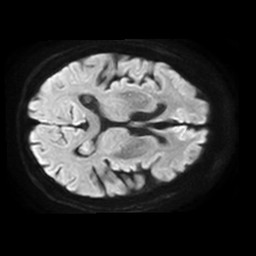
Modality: TRACE
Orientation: axial
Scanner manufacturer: philips
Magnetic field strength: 1.5 T
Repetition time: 4.6 s
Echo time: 0.07505 s